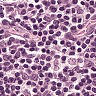
Metastatic tissue present: no